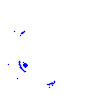
Particle: kaon